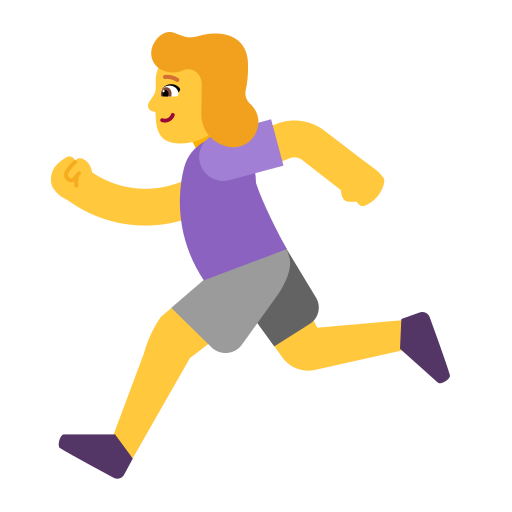
woman running flat default